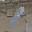
Label: 1